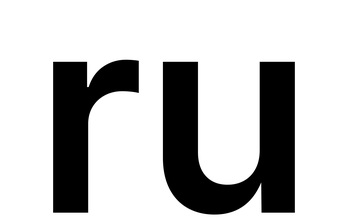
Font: Inter_SemiBold